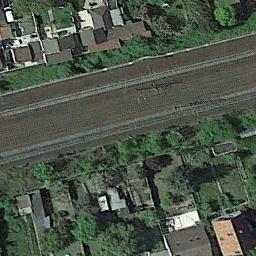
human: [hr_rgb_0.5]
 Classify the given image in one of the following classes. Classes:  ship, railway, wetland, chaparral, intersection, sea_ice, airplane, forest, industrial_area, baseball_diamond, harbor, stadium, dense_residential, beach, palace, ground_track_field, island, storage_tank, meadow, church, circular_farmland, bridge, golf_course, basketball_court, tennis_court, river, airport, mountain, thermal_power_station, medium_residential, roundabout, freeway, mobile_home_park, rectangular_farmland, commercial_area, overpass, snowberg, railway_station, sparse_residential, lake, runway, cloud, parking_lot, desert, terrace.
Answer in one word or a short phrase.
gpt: railway